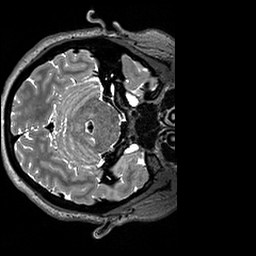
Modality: T2w
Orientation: axial
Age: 28
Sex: female
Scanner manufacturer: siemens
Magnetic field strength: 3 T
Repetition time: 3.2 s
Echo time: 0.408 s